Question: How can I add a context menu to a 'gframe' in 'gWidgets2'? I tried the following construct, but it seems that I cannot attach a 'addPopupMenu' to a 'gframe':
'''
require(gWidgets2)
w <- gwindow("gformlayout", visible=T)
f <- gframe("frame", horizontal=FALSE, container=w)
l <- glabel("Lorem ipsum dolor sit amet,
consectetur adipiscing elit.", container=f)
b <- gbutton("change name", container=f, handler=function(h,...) {
names(f) <- "new name"
})
lst <- list(gaction('world', handler=function(h,...) svalue(world) <- "world"),
gaction('continent', handler=function(h,...) svalue(world) <- "continent"),
gaction('country', handler=function(h,...) svalue(world) <- "country"),
gaction('state', handler=function(h,...) svalue(world) <- "state"))
add3rdmousePopupMenu(f, lst)
#addPopupMenu(f, lst)
add3rdmousePopupMenu(b, lst)
'''
The context-menu is attached fine to the button, but NOT to the 'gframe'. So how can I add a context menu that would pop-up when right-clicking the 'gframe' label?
---
As per the answers, I tried the code below:
'''
require(gWidgets2)
f <- gframe("", cont=gwindow())
l <- glabel("label") # no cont argument
add3rdmousePopupMenu(l, list(a=gaction("Hi")))
f$block$setLabelWidget(l$block) # the voodoo
'''
But when I 'right-click' on the 'label', I only get the standard Gtk context menu for selecting text:

Using Ubuntu 14.04 with Gtk+ 2.24.23. My 'sessionInfo()':
'''
> sessionInfo()
R version 3.0.2 (2013-09-25)
Platform: x86_64-pc-linux-gnu (64-bit)
locale:
[1] LC_CTYPE=en_US.UTF-8 LC_NUMERIC=C LC_TIME=en_US.UTF-8 LC_COLLATE=en_US.UTF-8
[5] LC_MONETARY=en_US.UTF-8 LC_MESSAGES=en_US.UTF-8 LC_PAPER=en_US.UTF-8 LC_NAME=C
[9] LC_ADDRESS=C LC_TELEPHONE=C LC_MEASUREMENT=en_US.UTF-8 LC_IDENTIFICATION=C
attached base packages:
[1] splines grid stats graphics grDevices utils datasets methods base
other attached packages:
[1] reshape2_1.4 gWidgets2RGtk2_1.0-3 memoise_0.2.1 Hmisc_3.14-4 Formula_1.1-1
[6] survival_2.37-7 lattice_0.20-29 RGtk2_2.20.29 gWidgets2_1.0-6 digest_0.6.4
loaded via a namespace (and not attached):
[1] cluster_1.14.4 latticeExtra_0.6-26 plyr_1.8.1 RColorBrewer_1.0-5 Rcpp_0.11.2
[6] stringr_0.6.2 tools_3.0.2
'''
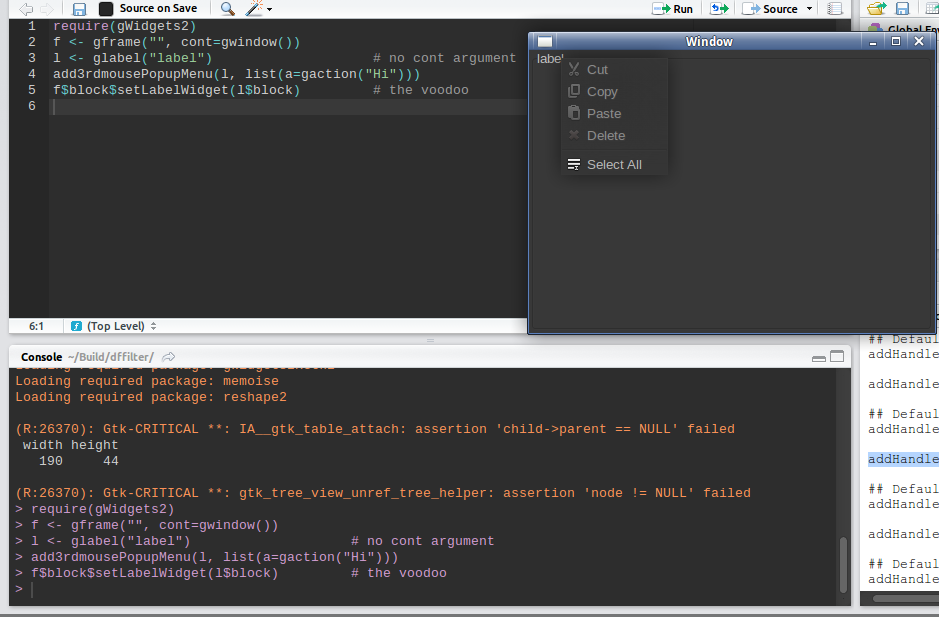
Answer: @landroni I didn't check, but would be surprised if popup menus could be added to gframe labels directly. But with Gtk things can be worked around. Here is how you can put a popup menu in the label position:
'''
f <- gframe("", cont=gwindow())
l <- glabel("label") # no cont argument
add3rdmousePopupMenu(l, list(a=gaction("Hi")))
f$block$setLabelWidget(l$block) # the voodoo
l$widget$setSelectable(FALSE) # may not be needed
'''
As for whether this is intuitive to the users, I'll let you decide....